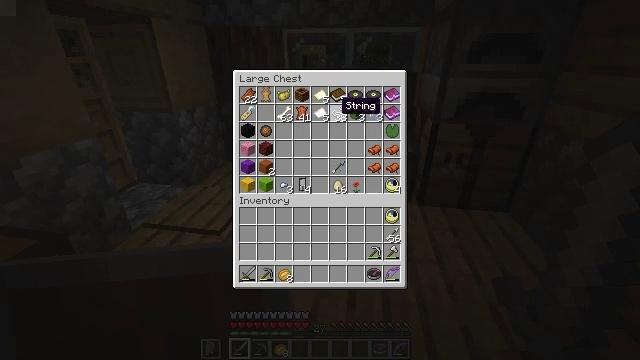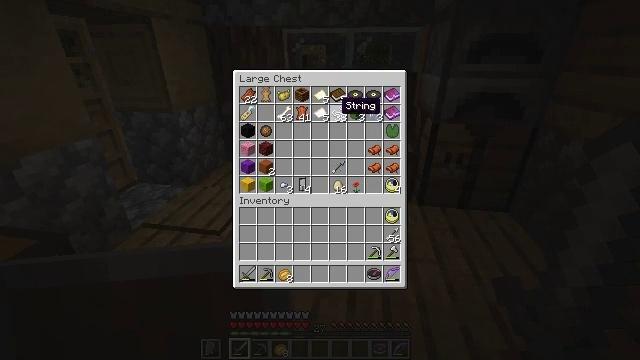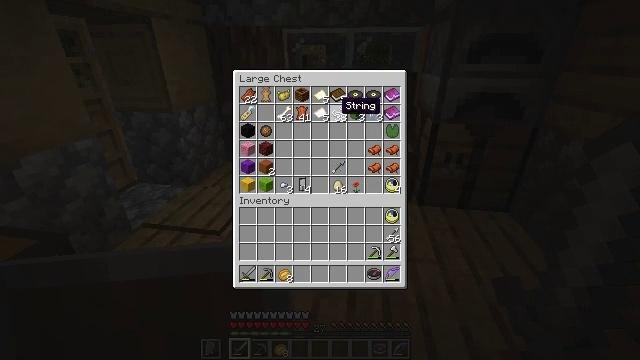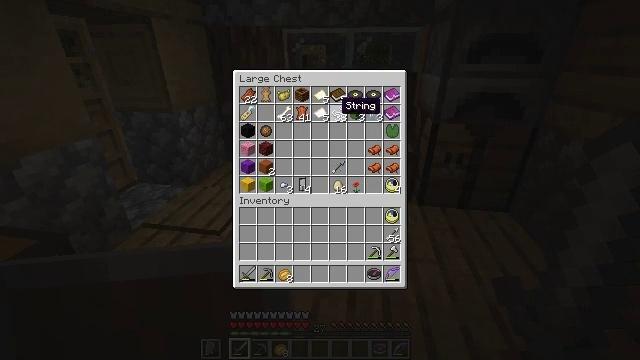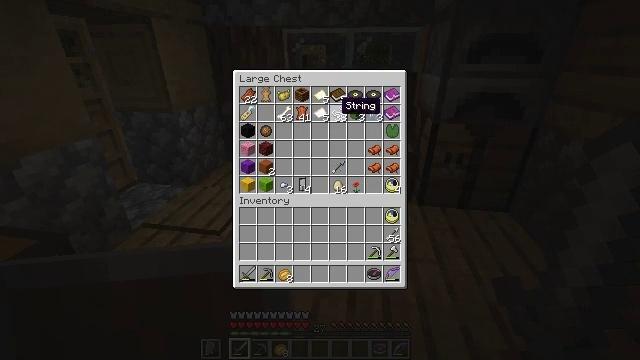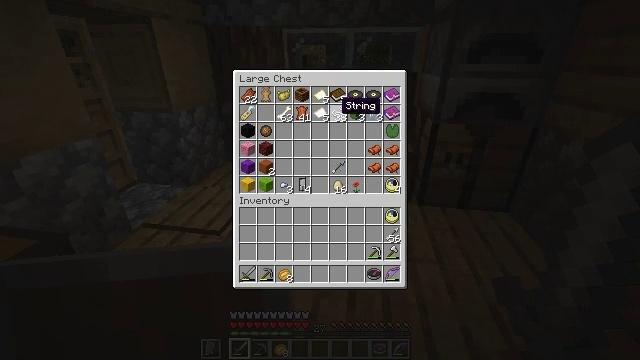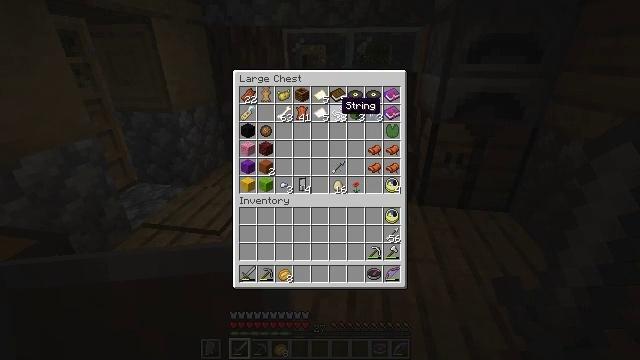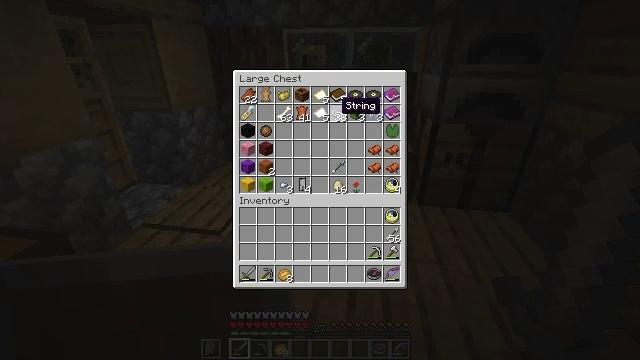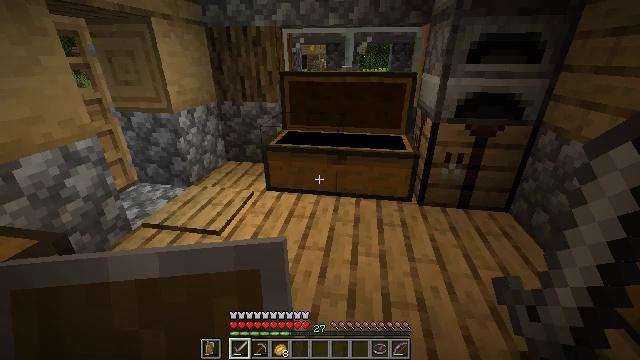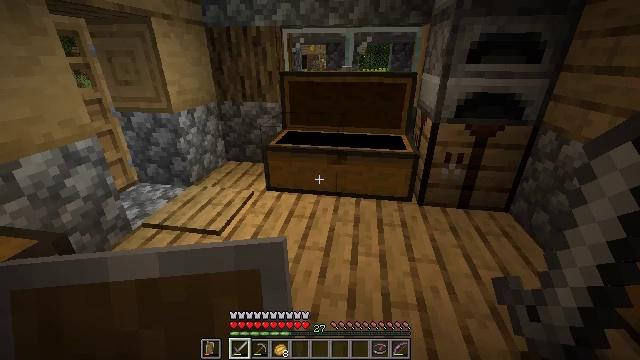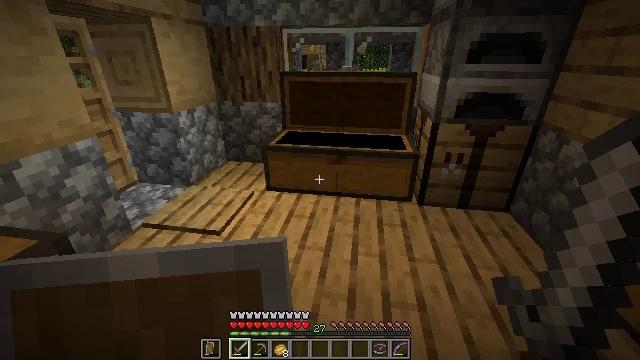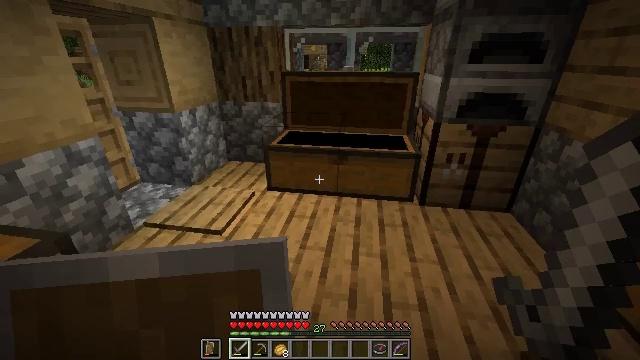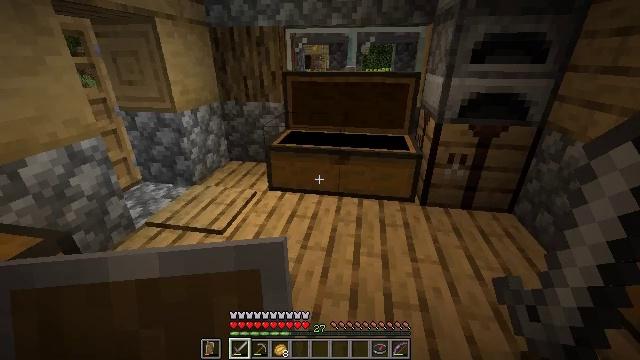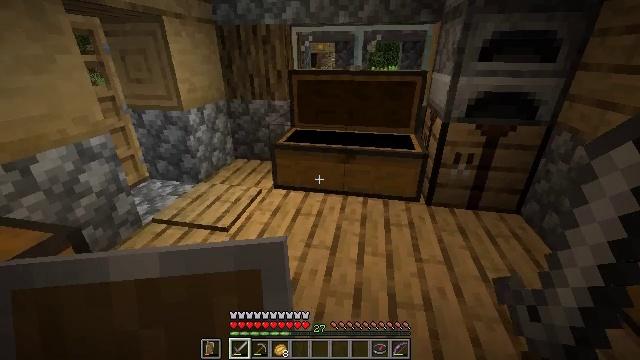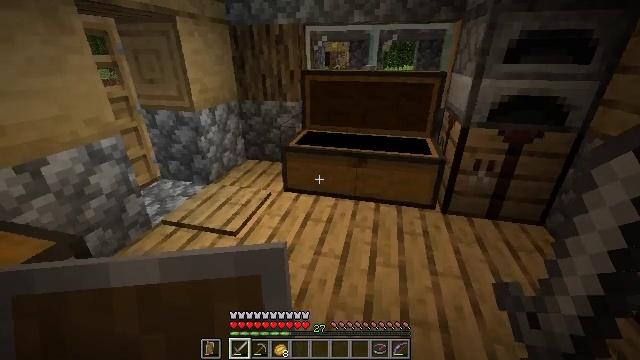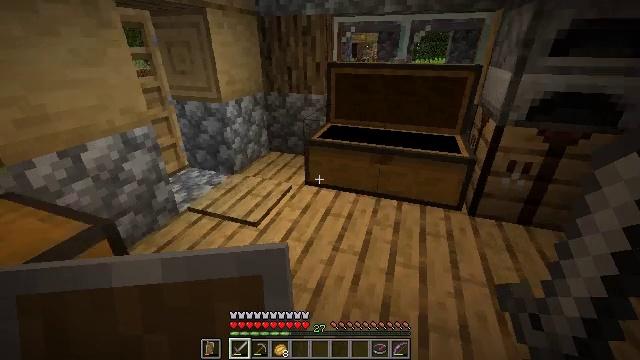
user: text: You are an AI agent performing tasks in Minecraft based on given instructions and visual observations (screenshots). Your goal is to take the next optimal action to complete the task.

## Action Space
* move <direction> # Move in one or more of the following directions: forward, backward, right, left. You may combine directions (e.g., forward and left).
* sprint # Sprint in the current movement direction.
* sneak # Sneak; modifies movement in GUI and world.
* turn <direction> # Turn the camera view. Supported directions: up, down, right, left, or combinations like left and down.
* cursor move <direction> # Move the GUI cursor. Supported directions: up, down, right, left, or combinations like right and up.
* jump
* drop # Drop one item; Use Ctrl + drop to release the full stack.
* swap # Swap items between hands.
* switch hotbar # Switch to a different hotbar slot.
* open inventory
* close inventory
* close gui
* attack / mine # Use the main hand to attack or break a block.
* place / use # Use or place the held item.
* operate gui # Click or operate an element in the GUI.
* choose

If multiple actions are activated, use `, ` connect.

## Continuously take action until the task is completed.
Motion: motion action
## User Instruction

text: Break the white bed to relocate it.
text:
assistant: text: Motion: no_op
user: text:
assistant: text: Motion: no_op
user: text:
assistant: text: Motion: no_op
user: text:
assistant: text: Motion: no_op
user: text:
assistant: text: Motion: no_op
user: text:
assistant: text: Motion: no_op
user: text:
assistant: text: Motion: no_op
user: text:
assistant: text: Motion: no_op
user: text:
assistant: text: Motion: close gui
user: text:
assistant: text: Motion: open inventory
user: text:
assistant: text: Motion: no_op
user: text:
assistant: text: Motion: no_op
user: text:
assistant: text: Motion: turn left
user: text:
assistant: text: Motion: move forward, turn left
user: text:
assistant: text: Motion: move forward, turn left and down
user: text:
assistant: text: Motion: move forward, turn left
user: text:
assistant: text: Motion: move forward
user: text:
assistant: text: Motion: move forward, turn left
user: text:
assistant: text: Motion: move forward, turn left
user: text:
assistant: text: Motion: move forward, turn left
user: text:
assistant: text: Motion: move forward, turn left
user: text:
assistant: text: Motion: move forward, turn left
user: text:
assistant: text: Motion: move forward, turn left
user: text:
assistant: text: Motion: move forward, turn left
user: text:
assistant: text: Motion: move forward, turn left
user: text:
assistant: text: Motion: move forward, turn left
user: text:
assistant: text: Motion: move forward
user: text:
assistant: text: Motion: move forward
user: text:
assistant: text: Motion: move forward
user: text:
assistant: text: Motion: move forward